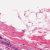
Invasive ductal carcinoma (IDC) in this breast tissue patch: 0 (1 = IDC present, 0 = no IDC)